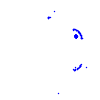
Particle: pion